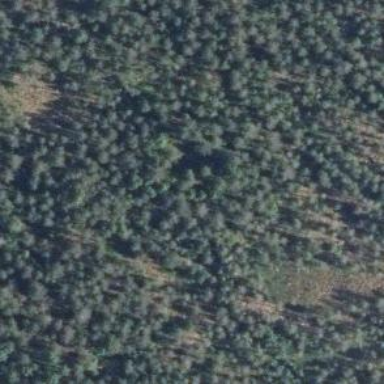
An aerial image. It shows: Woodland consisting mainly of needle-leaved trees.